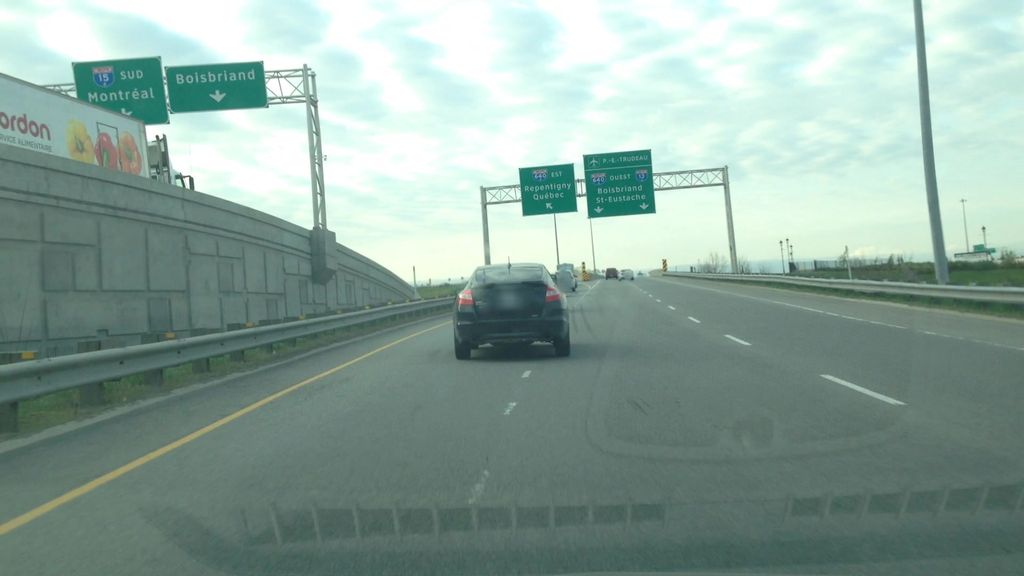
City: montreal